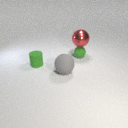
small green rubber cylinder to the left of small green rubber sphere